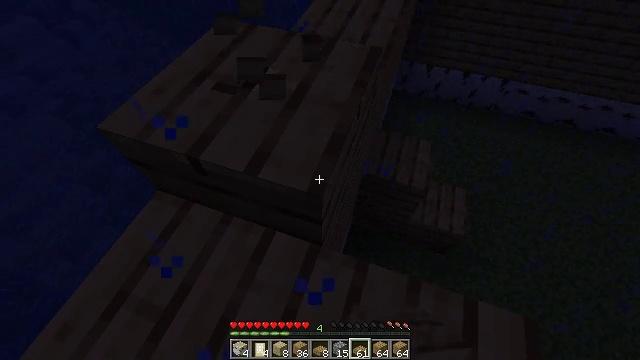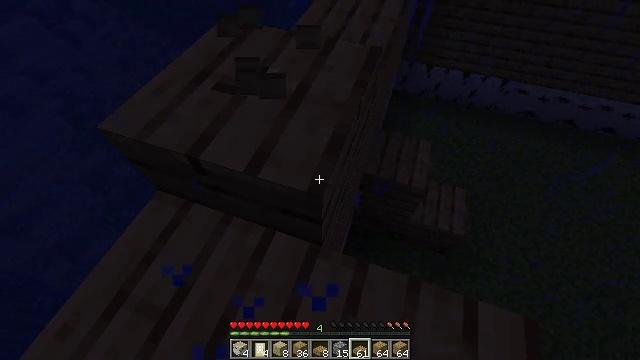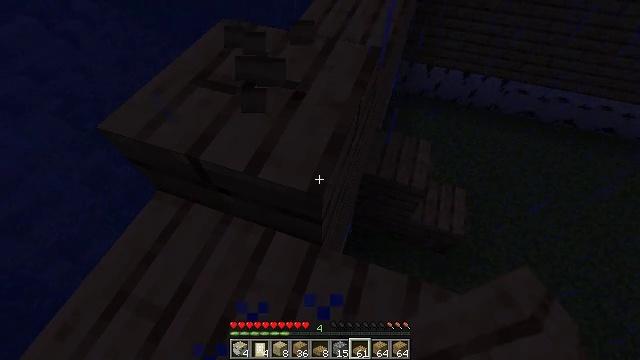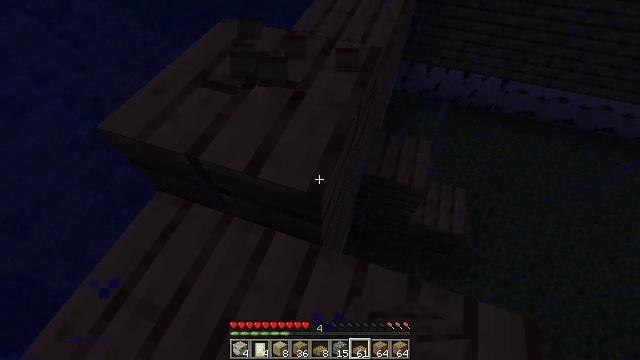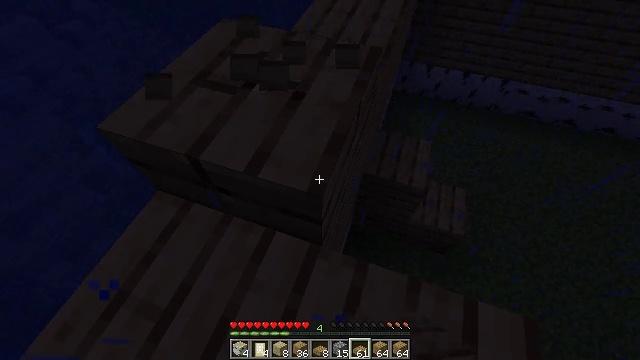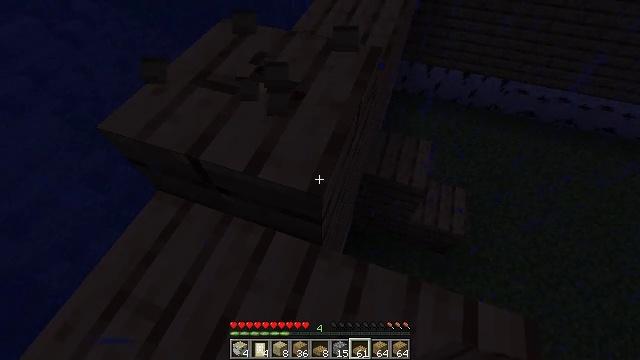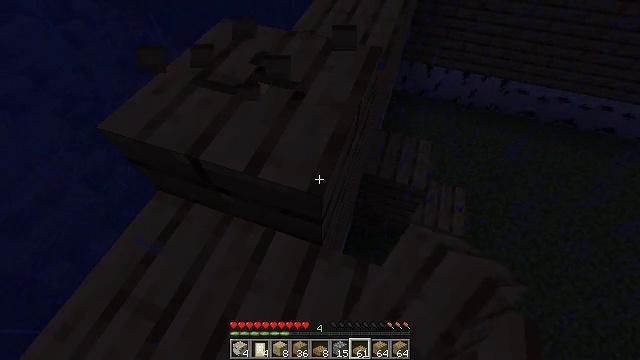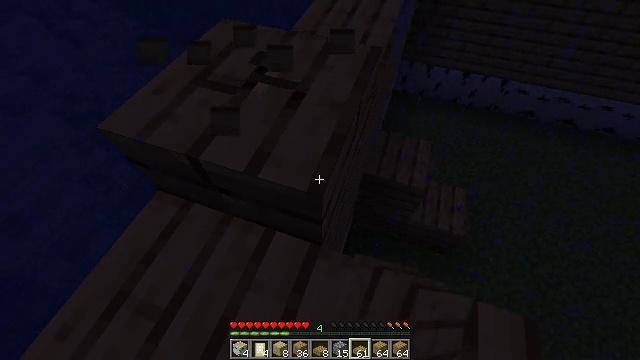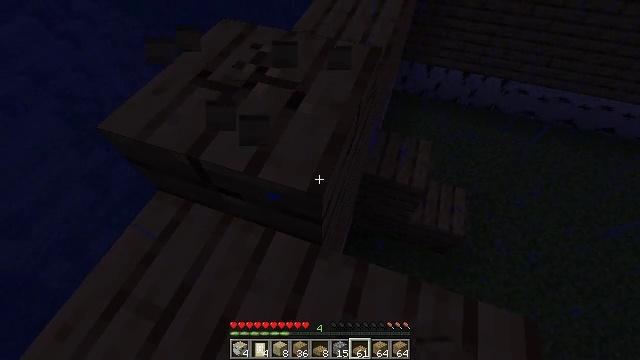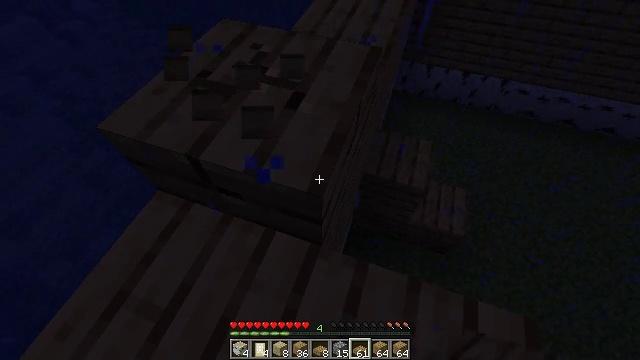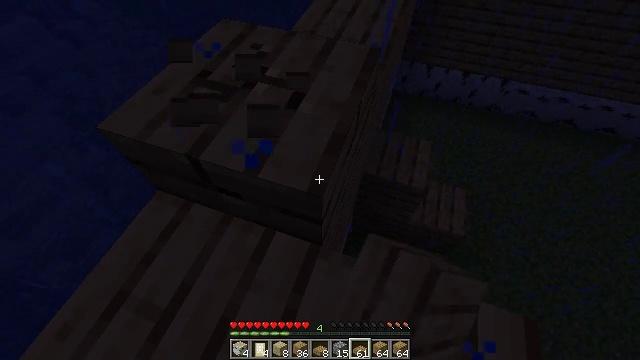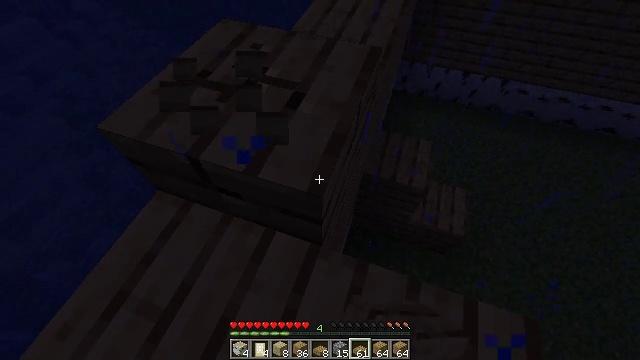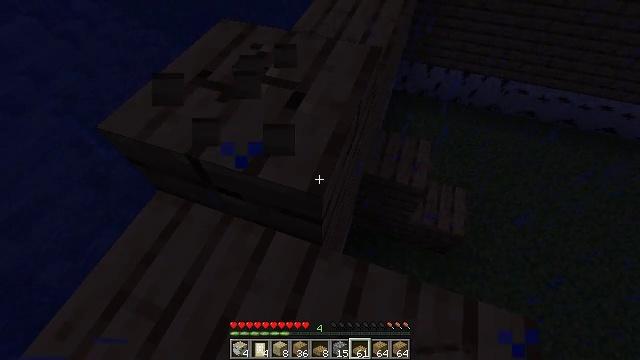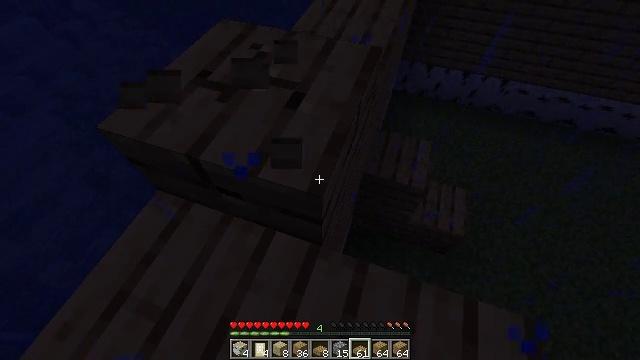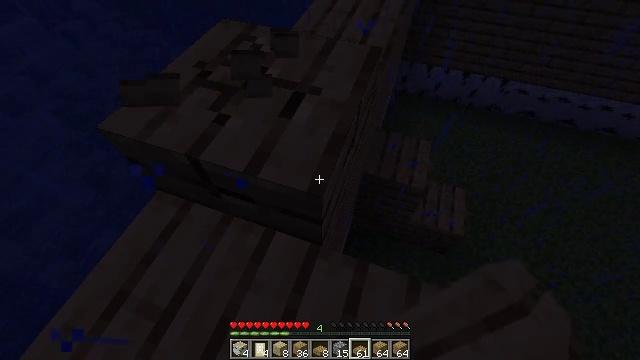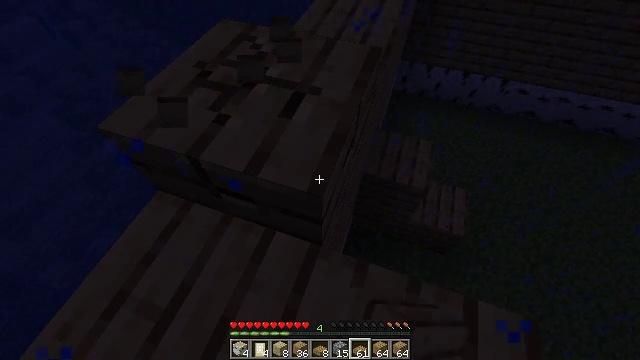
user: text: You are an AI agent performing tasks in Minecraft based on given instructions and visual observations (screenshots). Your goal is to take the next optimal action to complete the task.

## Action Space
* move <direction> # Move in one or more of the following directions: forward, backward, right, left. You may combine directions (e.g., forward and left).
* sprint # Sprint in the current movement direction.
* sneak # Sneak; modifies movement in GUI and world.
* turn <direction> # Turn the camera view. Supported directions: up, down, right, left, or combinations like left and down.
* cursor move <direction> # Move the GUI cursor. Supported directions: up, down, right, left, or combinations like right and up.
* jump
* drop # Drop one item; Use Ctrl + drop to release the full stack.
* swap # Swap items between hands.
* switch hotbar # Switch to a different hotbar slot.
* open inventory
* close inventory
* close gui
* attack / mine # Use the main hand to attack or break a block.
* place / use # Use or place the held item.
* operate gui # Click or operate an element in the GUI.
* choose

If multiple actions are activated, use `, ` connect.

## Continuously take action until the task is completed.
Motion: motion action
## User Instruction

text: Break the oak slab to get it back.
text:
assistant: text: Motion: sneak, attack / mine
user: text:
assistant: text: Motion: sneak, attack / mine
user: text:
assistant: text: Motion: sneak, attack / mine
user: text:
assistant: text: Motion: sneak, attack / mine
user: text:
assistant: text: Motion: sneak, attack / mine
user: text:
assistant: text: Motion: sneak, attack / mine
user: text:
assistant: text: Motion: sneak, attack / mine
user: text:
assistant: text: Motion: sneak, attack / mine
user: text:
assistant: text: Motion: sneak, attack / mine
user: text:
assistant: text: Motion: sneak, attack / mine
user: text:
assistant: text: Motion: sneak, attack / mine
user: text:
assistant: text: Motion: sneak, attack / mine
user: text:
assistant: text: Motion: sneak, attack / mine
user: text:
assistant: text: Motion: sneak, attack / mine
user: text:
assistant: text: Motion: sneak, attack / mine
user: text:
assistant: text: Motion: sneak, attack / mine
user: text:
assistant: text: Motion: sneak, attack / mine
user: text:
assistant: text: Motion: sneak, attack / mine
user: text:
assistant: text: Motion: sneak, attack / mine
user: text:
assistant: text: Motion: sneak, attack / mine
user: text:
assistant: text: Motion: sneak, attack / mine
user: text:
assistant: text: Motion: sneak, attack / mine
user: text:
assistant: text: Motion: sneak, attack / mine
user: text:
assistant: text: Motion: sneak, attack / mine
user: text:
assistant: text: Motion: sneak, attack / mine
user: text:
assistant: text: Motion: sneak, attack / mine
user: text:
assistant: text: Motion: sneak, attack / mine
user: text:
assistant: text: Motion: sneak, attack / mine
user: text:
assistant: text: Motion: sneak, attack / mine
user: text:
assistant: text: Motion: sneak, attack / mine